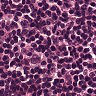
Metastatic tissue present: no